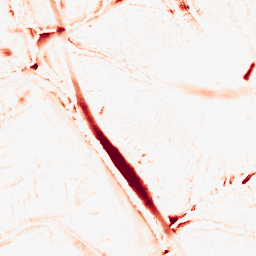
Category: morphological
Decomposition family: morphological
Decomposition parameters: operation: opening
size: 10
Upsampling method: cubic_catmull_rom
Upsampling parameters: scale: 2
Upsampling scale: 2